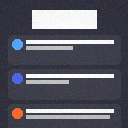
Screen state: on